Question: I have created website on jsp/servlet.
On that web site there is one function delete user on selected user. I'm not able to delete that function on Google Chrome or Mozilla Firefox, but it's working fine on IE8.

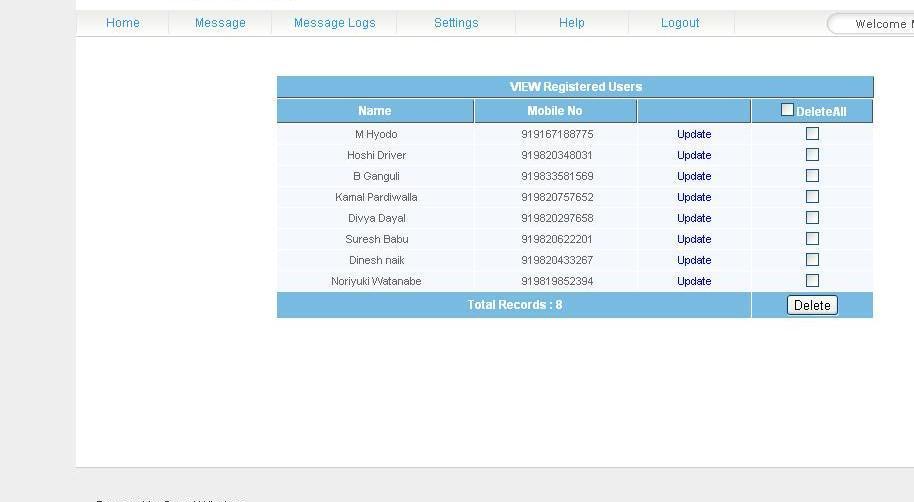
Answer: Please go through the below link. hope it'll help you :)
<URL>
<URL>
Thanks